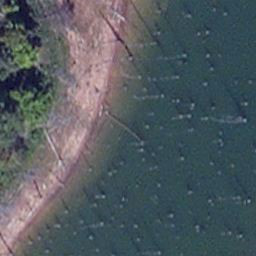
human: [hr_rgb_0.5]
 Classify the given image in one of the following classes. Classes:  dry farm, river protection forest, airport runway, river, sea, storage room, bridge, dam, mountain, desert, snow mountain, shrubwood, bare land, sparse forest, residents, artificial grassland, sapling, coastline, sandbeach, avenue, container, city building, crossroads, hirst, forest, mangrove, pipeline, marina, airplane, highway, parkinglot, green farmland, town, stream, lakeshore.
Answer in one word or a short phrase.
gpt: lakeshore